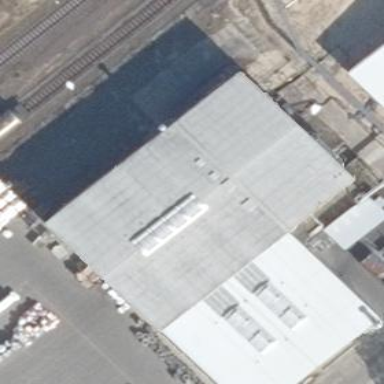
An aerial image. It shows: Building with gabled grey roof.